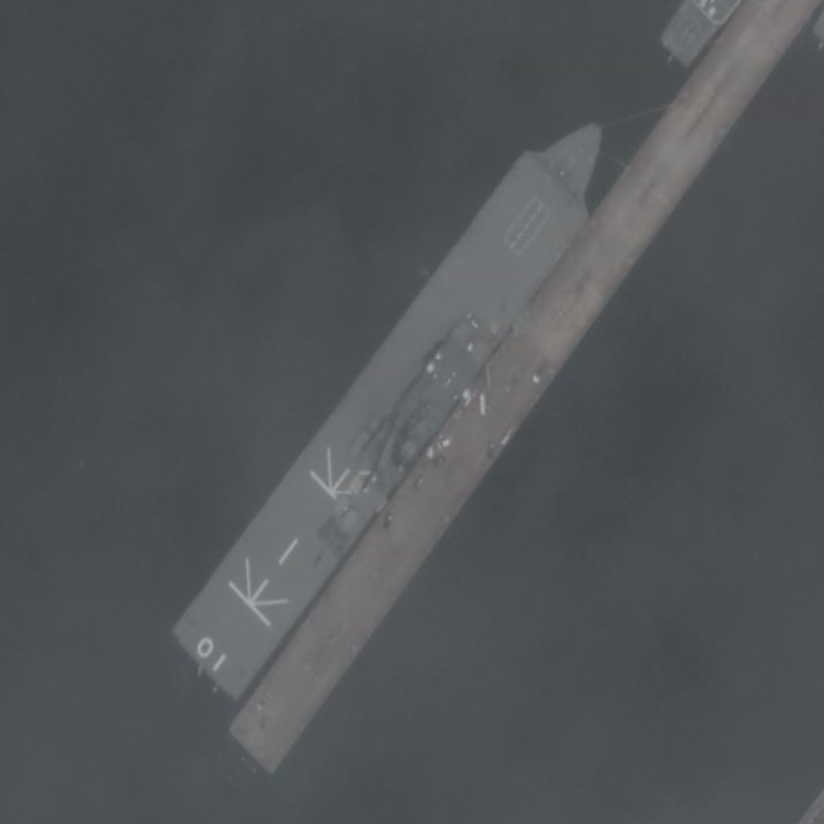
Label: Osumi-class_landing_ship